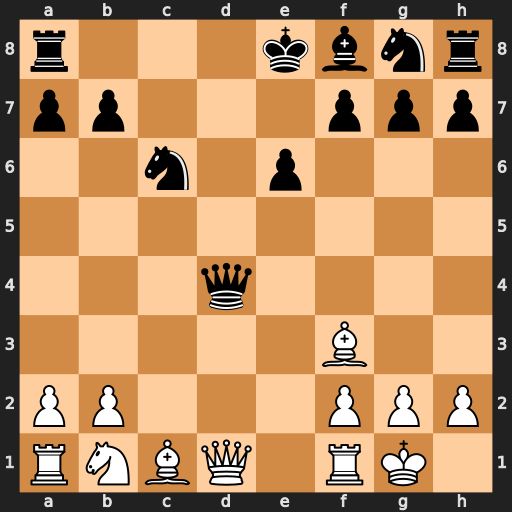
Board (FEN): r3kbnr/pp3ppp/2n1p3/8/3q4/5B2/PP3PPP/RNBQ1RK1
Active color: w
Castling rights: kq
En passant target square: -
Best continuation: Bxc6+ bxc6 Qxd4